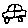
Label: car